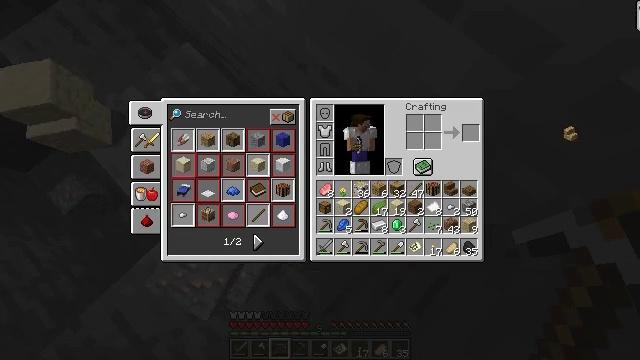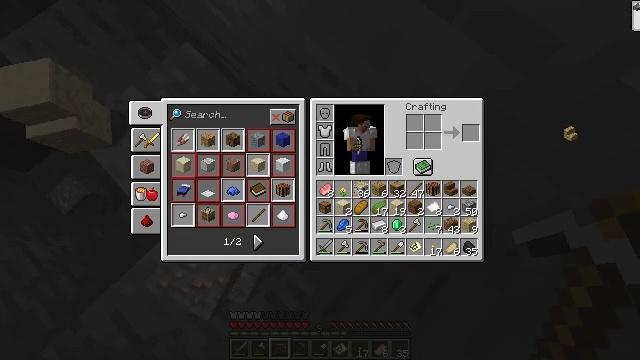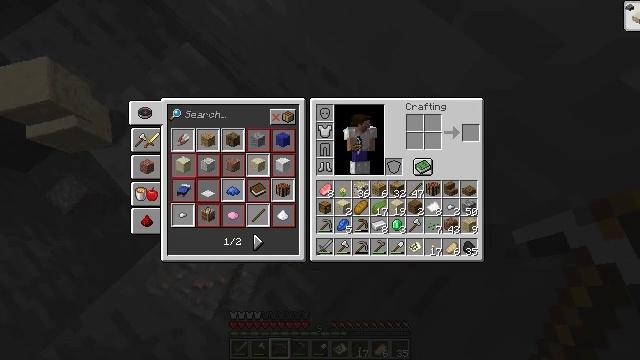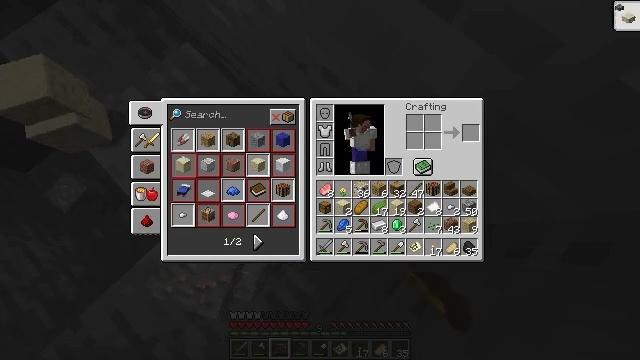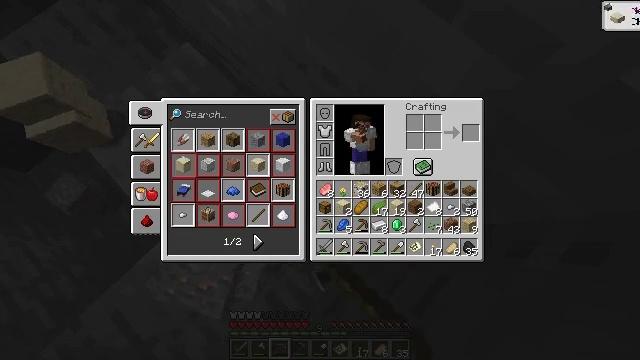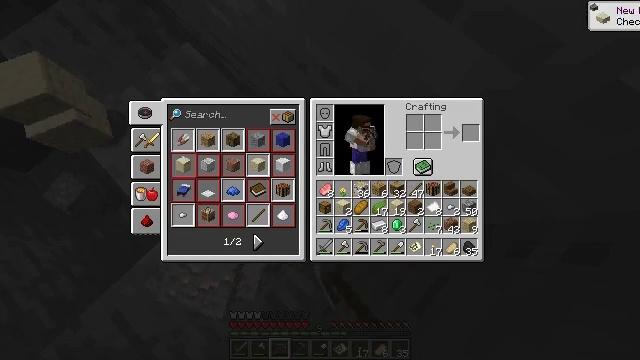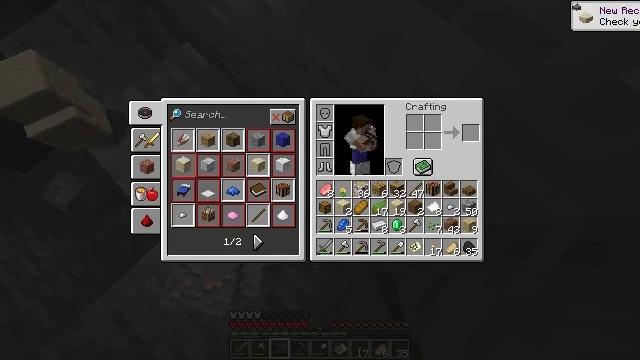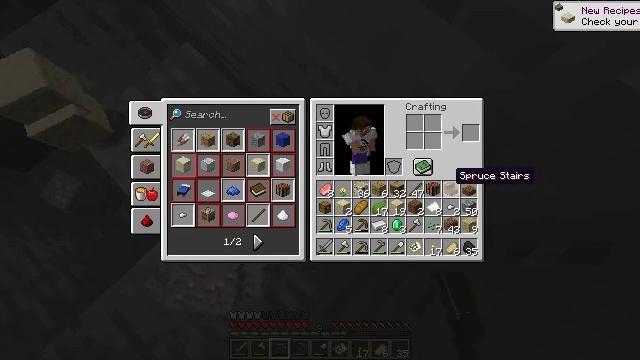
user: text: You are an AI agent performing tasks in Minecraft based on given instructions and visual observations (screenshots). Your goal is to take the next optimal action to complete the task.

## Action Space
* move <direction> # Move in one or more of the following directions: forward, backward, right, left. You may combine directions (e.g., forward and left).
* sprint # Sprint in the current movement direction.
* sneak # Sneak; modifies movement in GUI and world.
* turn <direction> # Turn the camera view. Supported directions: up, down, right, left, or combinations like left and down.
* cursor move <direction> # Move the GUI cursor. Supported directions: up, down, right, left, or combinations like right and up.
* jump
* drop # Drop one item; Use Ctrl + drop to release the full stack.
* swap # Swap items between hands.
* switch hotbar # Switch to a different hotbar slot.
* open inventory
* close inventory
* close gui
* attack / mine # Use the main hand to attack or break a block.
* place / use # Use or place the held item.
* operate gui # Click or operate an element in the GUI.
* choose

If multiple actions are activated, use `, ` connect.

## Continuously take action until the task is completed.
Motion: motion action
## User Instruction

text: Drop oak stairs.
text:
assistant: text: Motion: operate gui
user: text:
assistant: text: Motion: no_op
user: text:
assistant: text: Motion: cursor move left and down
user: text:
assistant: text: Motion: cursor move left
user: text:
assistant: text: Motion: cursor move left and down
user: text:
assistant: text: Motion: cursor move left and down
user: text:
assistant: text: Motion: cursor move left and down
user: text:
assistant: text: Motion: no_op